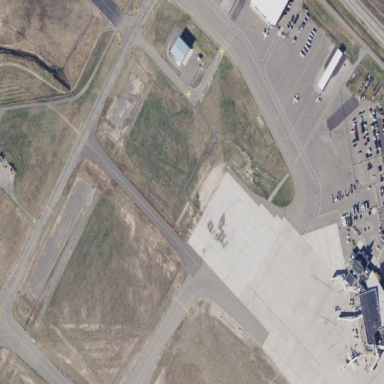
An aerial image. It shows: Concrete apron at the airport.